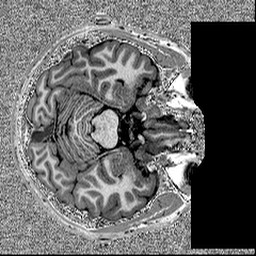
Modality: MP2RAGE
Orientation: axial
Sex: male